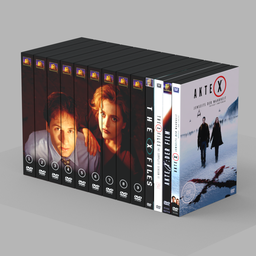
Label: decoration